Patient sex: F
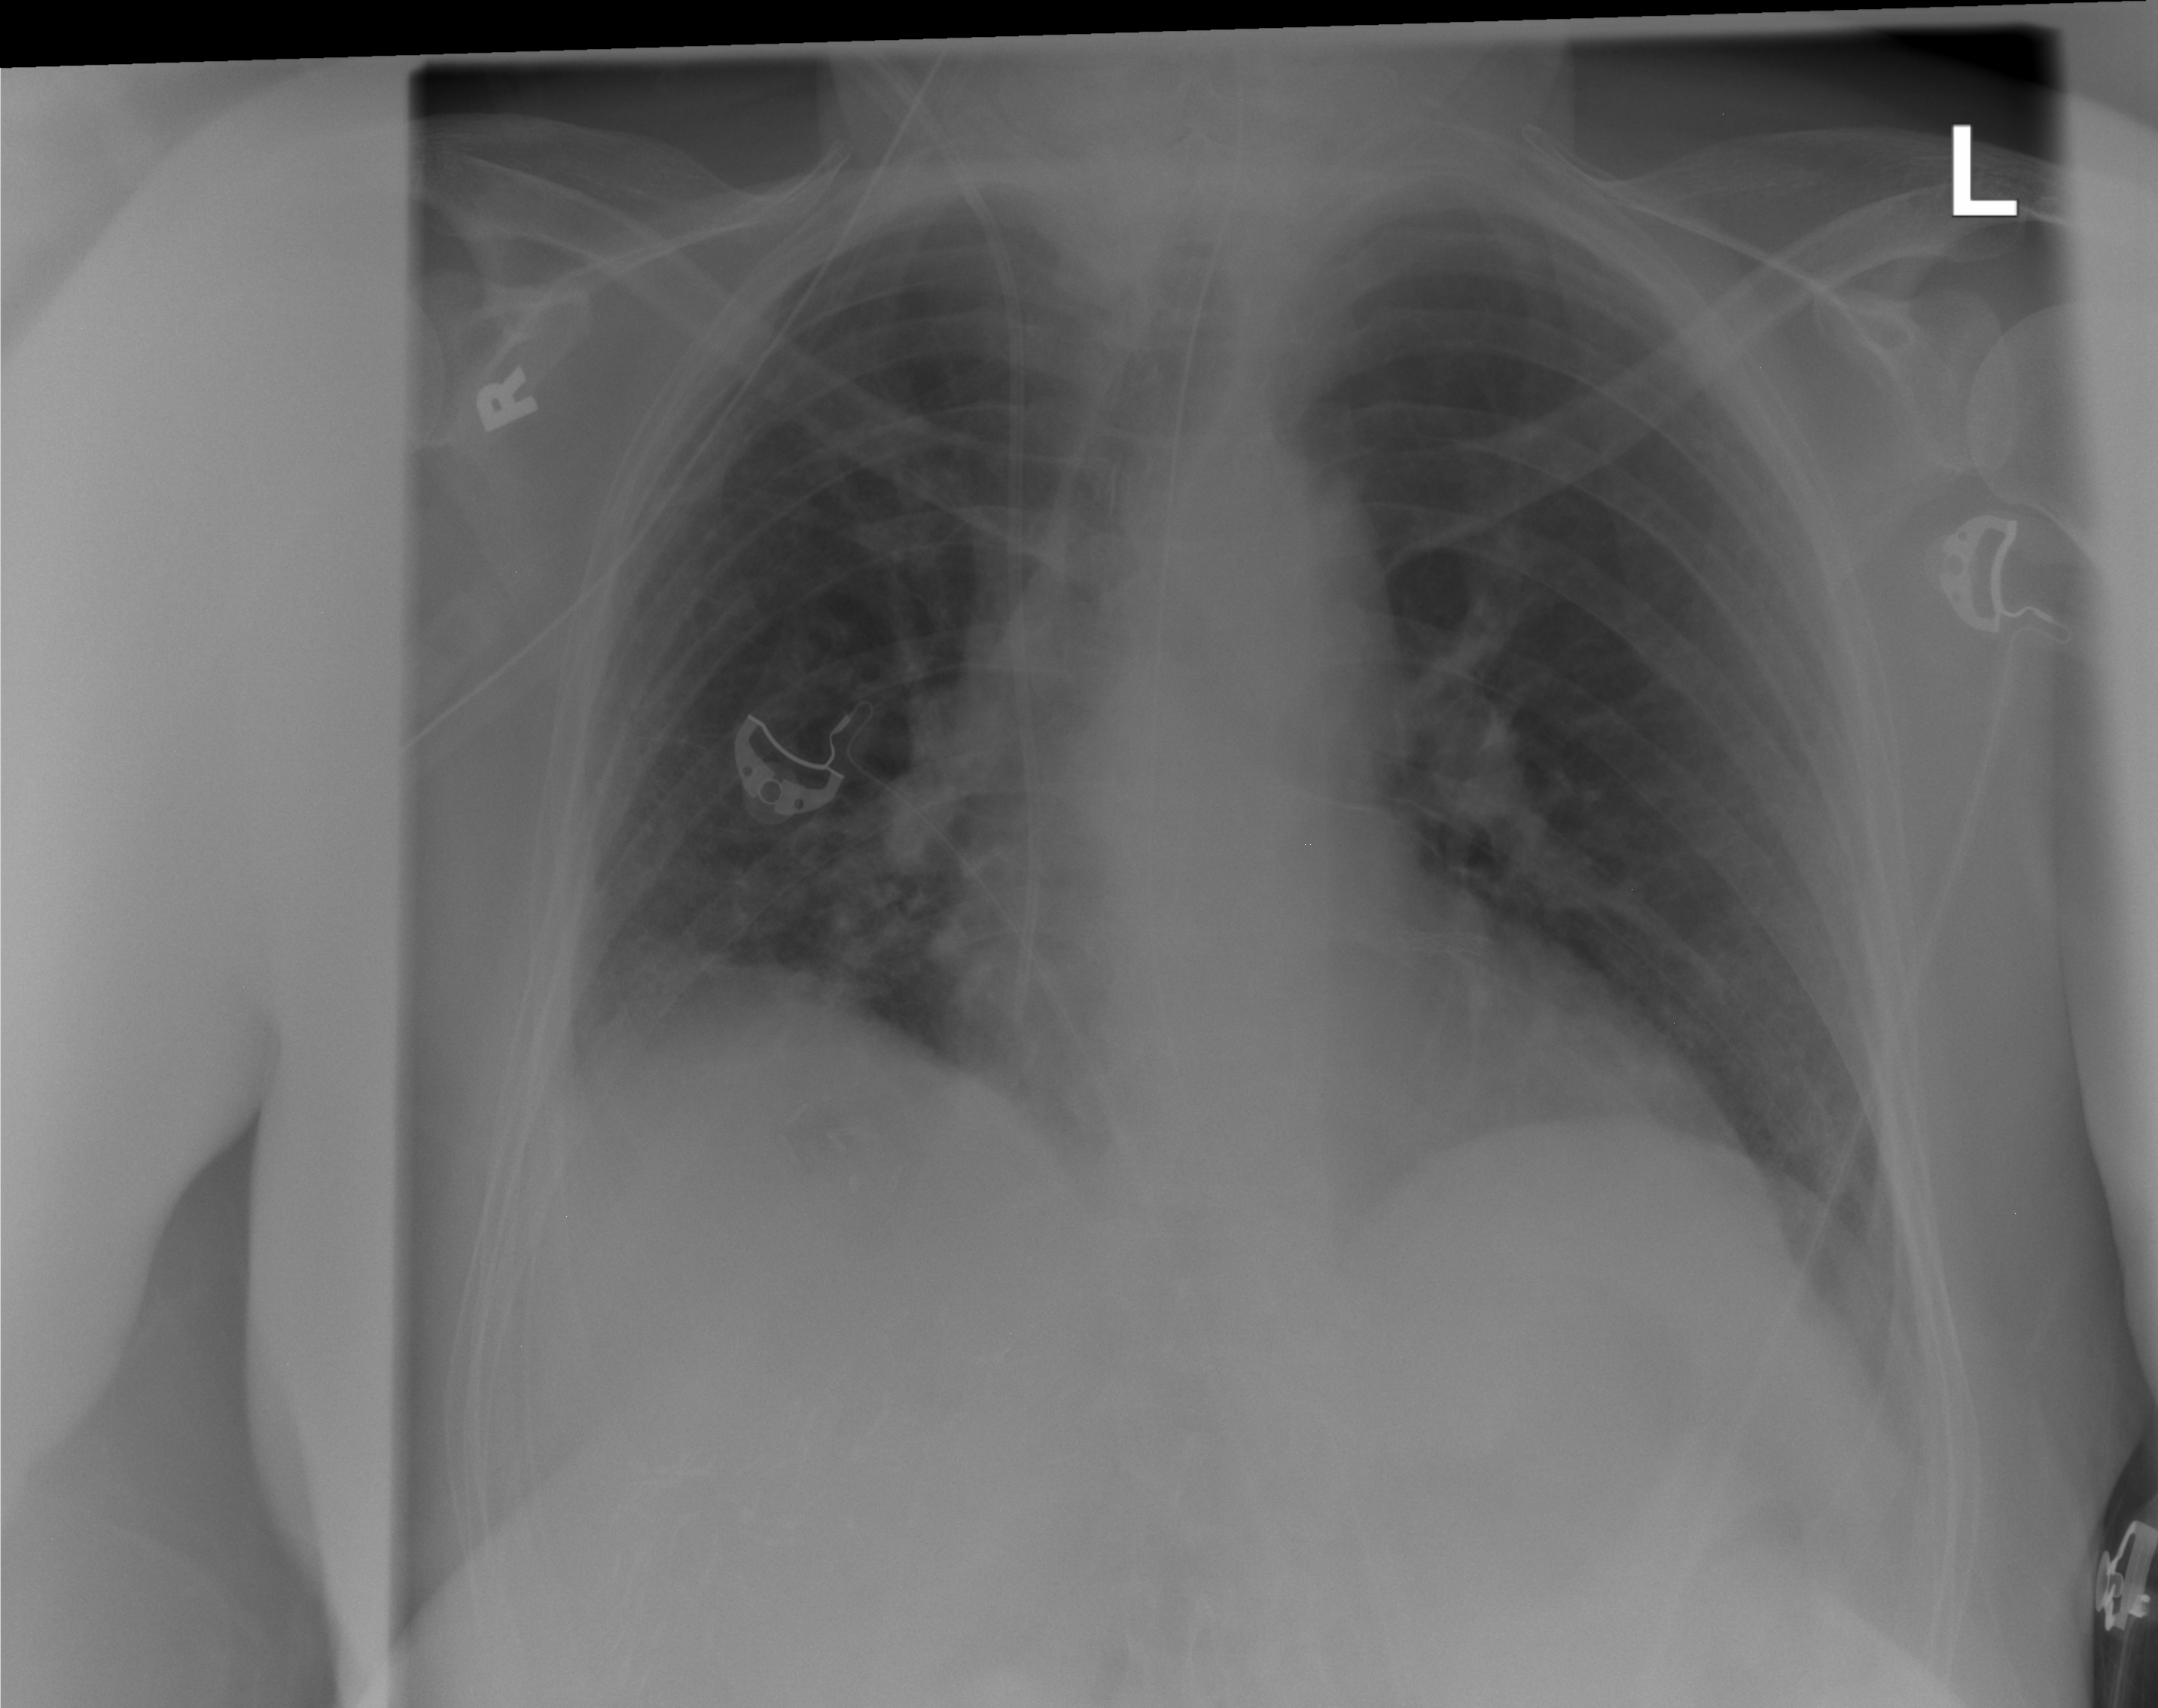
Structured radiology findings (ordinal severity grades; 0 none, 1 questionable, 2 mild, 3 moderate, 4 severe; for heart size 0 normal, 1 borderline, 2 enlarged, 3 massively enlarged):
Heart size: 2
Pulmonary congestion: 0
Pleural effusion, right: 0
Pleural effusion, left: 0
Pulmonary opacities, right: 2
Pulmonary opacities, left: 0
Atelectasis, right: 0
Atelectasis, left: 0